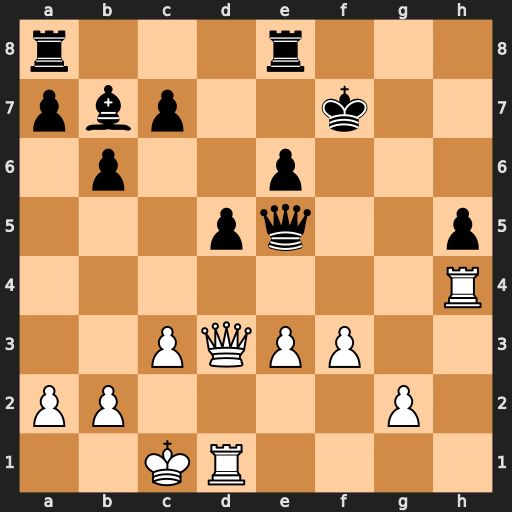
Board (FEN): r3r3/pbp2k2/1p2p3/3pq2p/7R/2PQPP2/PP4P1/2KR4
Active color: w
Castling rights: -
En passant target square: -
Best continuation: Qh7+ Kf8 Rf4+ Qxf4 exf4